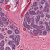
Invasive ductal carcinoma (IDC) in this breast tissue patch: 0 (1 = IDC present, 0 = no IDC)